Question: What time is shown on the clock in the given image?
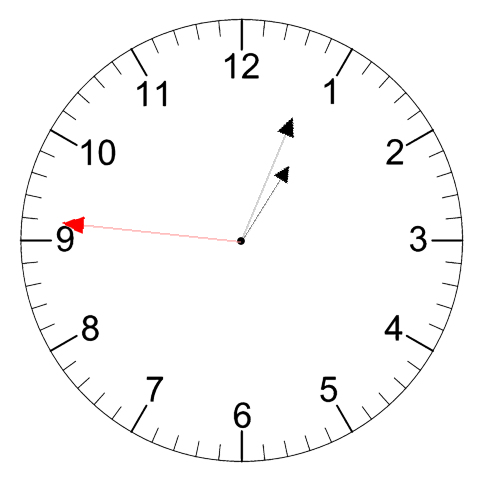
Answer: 01:03:46